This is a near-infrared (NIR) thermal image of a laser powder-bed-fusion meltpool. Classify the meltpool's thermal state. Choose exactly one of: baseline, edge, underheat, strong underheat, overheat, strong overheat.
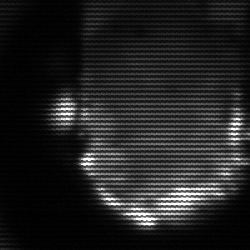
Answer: baseline